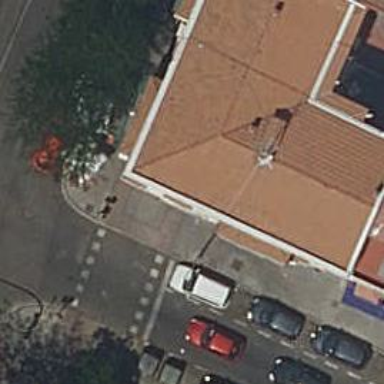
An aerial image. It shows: Cafe.